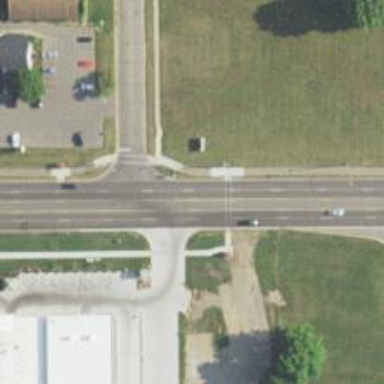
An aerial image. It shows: Unmarked road crossing.